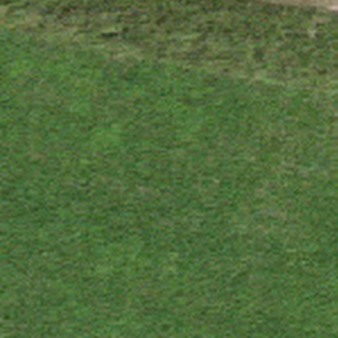
Label: other